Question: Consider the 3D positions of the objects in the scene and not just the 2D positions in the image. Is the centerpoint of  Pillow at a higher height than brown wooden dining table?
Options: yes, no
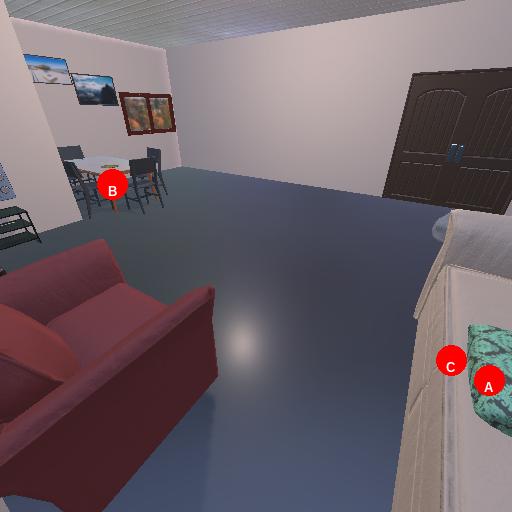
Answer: yes